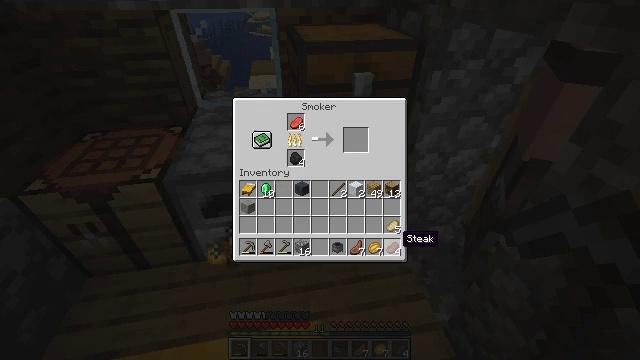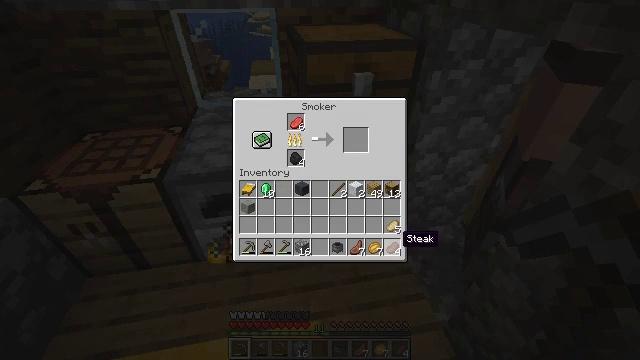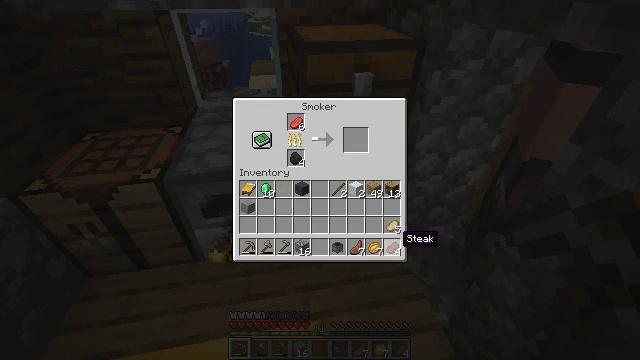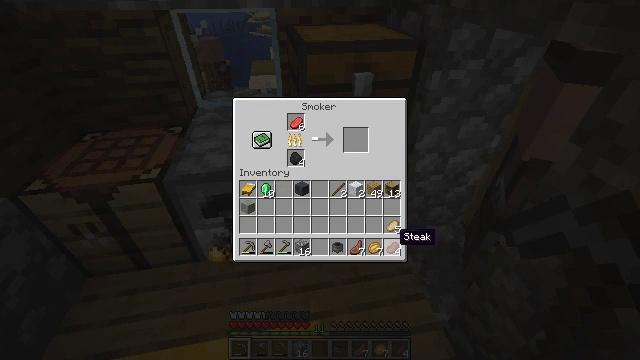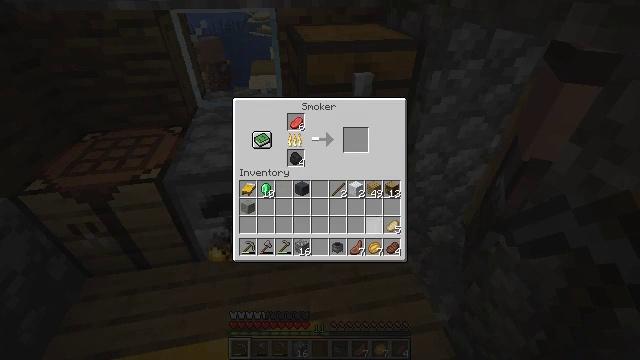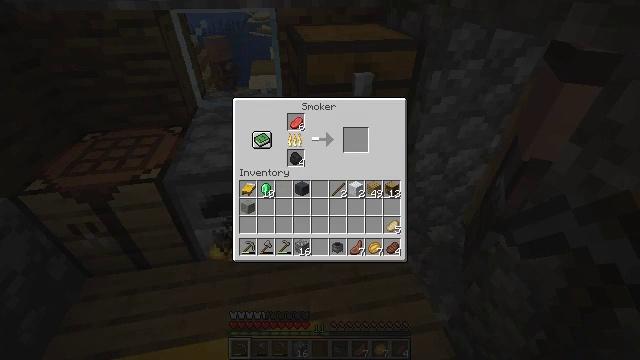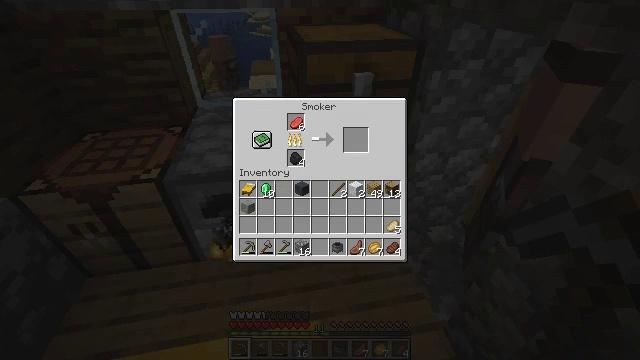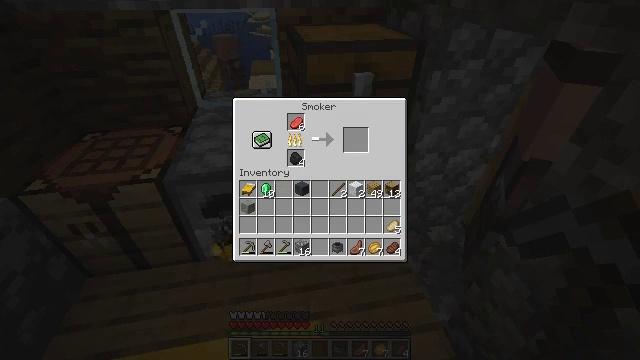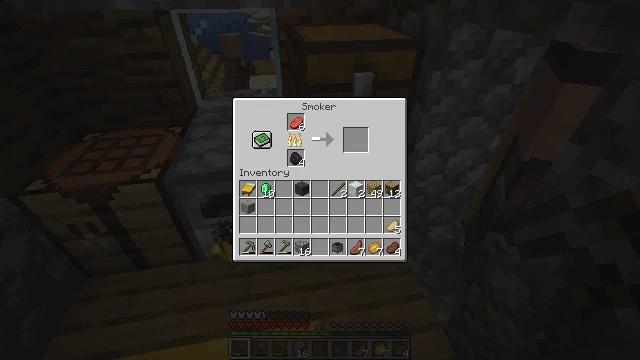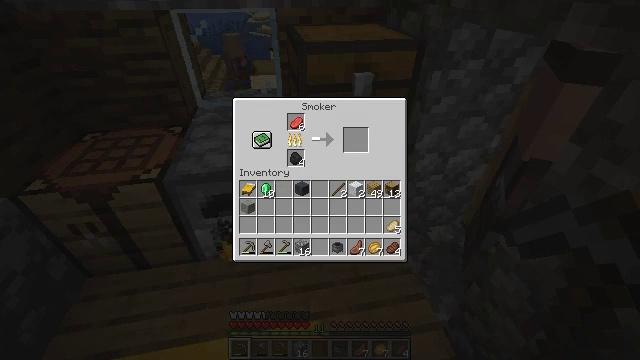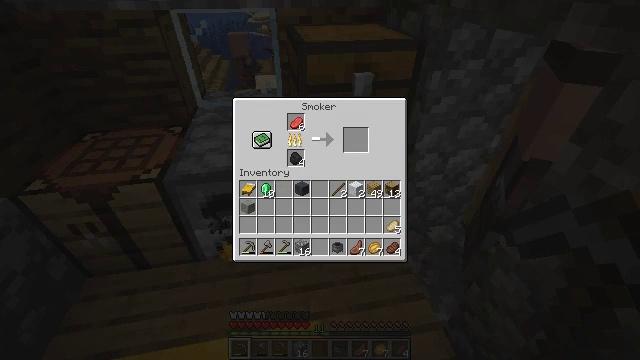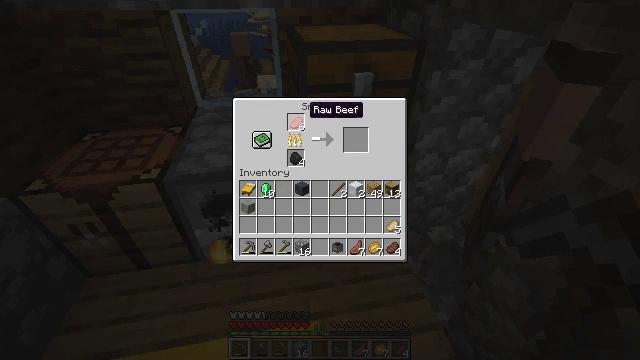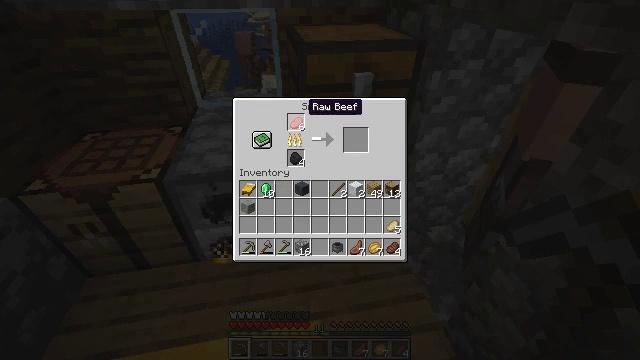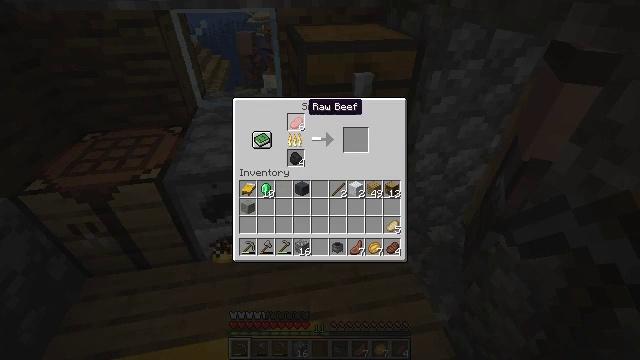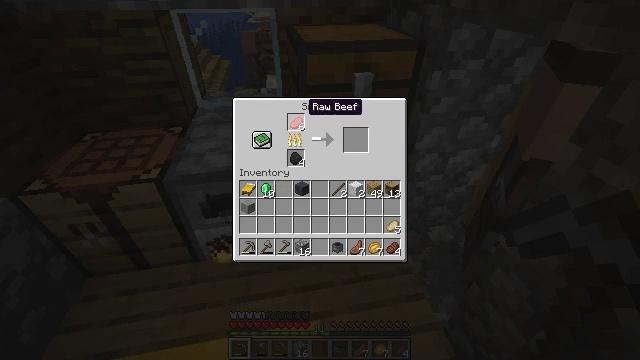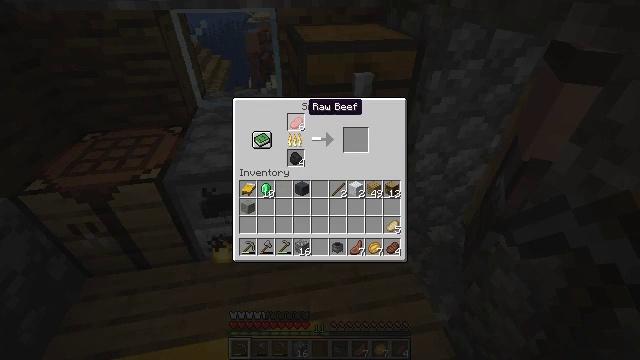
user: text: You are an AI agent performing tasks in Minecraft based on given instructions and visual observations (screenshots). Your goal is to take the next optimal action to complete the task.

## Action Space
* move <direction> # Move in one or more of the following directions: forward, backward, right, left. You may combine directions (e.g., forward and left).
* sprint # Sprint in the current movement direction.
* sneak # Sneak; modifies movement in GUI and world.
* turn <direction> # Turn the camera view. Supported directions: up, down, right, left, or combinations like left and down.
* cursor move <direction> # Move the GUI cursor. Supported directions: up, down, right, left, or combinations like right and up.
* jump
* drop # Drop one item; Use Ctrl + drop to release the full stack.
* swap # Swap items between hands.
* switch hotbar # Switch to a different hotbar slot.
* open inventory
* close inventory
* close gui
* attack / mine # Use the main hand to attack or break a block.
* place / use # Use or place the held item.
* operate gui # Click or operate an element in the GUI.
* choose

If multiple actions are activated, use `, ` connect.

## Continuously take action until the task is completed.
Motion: motion action
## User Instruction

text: Arrange leather in the crafting grid to create a leather helmet.
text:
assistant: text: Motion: no_op
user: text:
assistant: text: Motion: no_op
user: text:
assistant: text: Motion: no_op
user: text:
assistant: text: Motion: cursor move left and up
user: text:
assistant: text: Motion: cursor move left and up
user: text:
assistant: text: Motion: cursor move up
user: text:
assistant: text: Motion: no_op
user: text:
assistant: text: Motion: no_op
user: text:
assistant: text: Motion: no_op
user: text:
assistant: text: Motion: no_op
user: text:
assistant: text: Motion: cursor move up
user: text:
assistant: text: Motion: no_op
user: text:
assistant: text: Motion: no_op
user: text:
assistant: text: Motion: no_op
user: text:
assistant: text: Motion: no_op
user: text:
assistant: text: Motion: no_op
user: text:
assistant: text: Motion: no_op
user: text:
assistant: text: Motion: no_op
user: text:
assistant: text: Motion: close gui
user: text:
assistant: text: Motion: turn up
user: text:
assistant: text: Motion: turn up
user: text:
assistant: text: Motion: turn up
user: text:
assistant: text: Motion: use / place
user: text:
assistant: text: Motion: use / place
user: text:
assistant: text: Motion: use / place
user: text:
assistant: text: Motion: no_op
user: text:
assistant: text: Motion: no_op
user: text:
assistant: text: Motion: open gui
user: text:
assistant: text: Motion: no_op
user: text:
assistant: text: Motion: no_op